Brain MRI, t1w sequence, axial 2D slice.
Patient: age 51, sex F, weight 95 kg, height 1.95 m
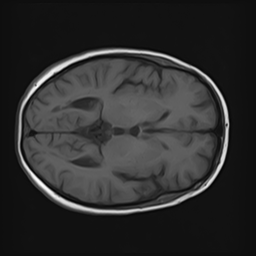